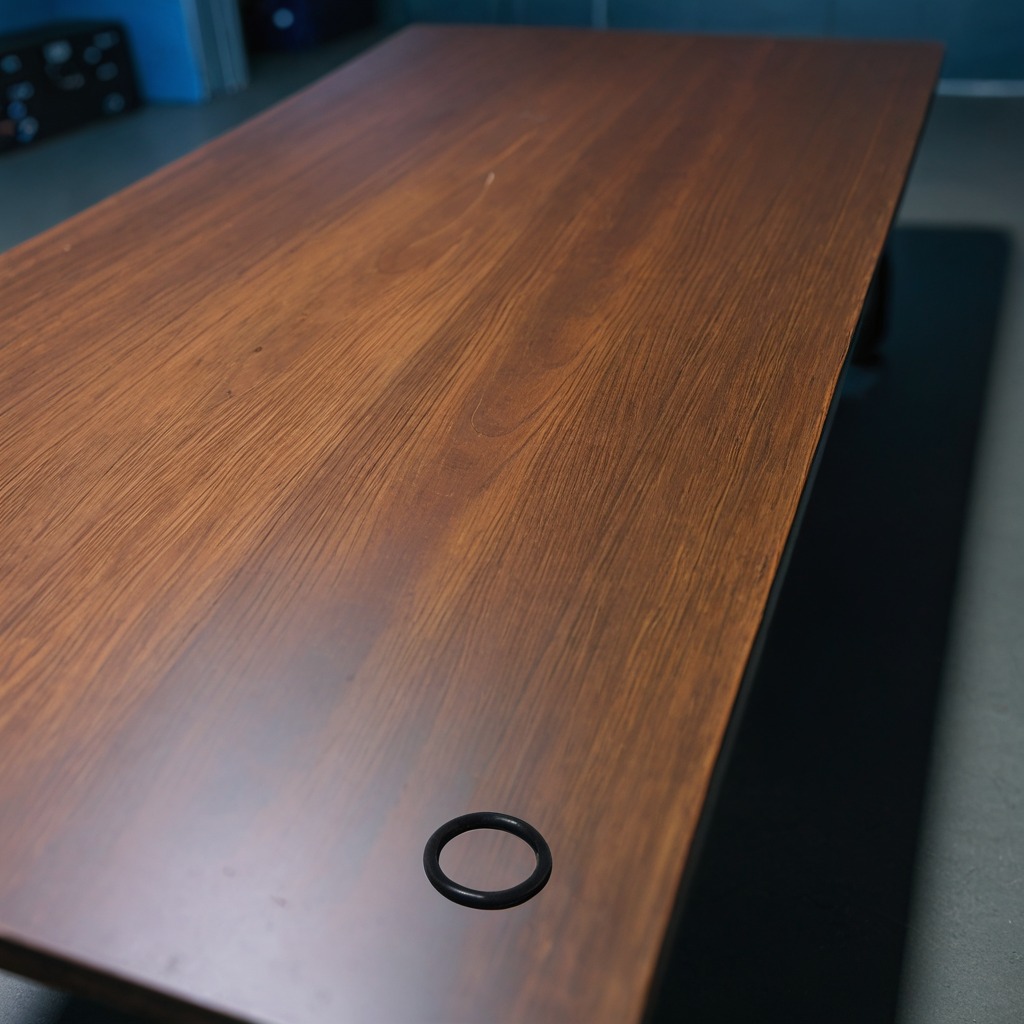
A rubber O-ring lies on a table with faint burn marks in a small garage at twilight.